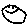
Label: smiley face